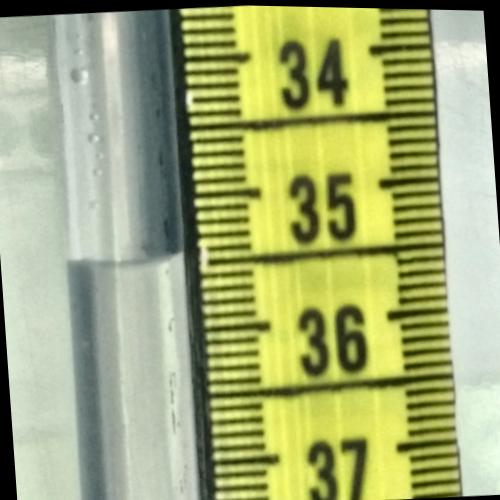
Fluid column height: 35.4 cm